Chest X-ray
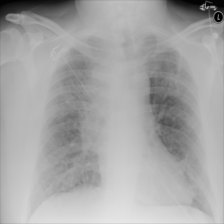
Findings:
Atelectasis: negative
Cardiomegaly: negative
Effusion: negative
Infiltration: positive
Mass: negative
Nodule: negative
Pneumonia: negative
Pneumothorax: negative
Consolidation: negative
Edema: negative
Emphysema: negative
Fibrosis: negative
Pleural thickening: negative
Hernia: negative